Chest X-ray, PA view. Patient: 30 years old, sex M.
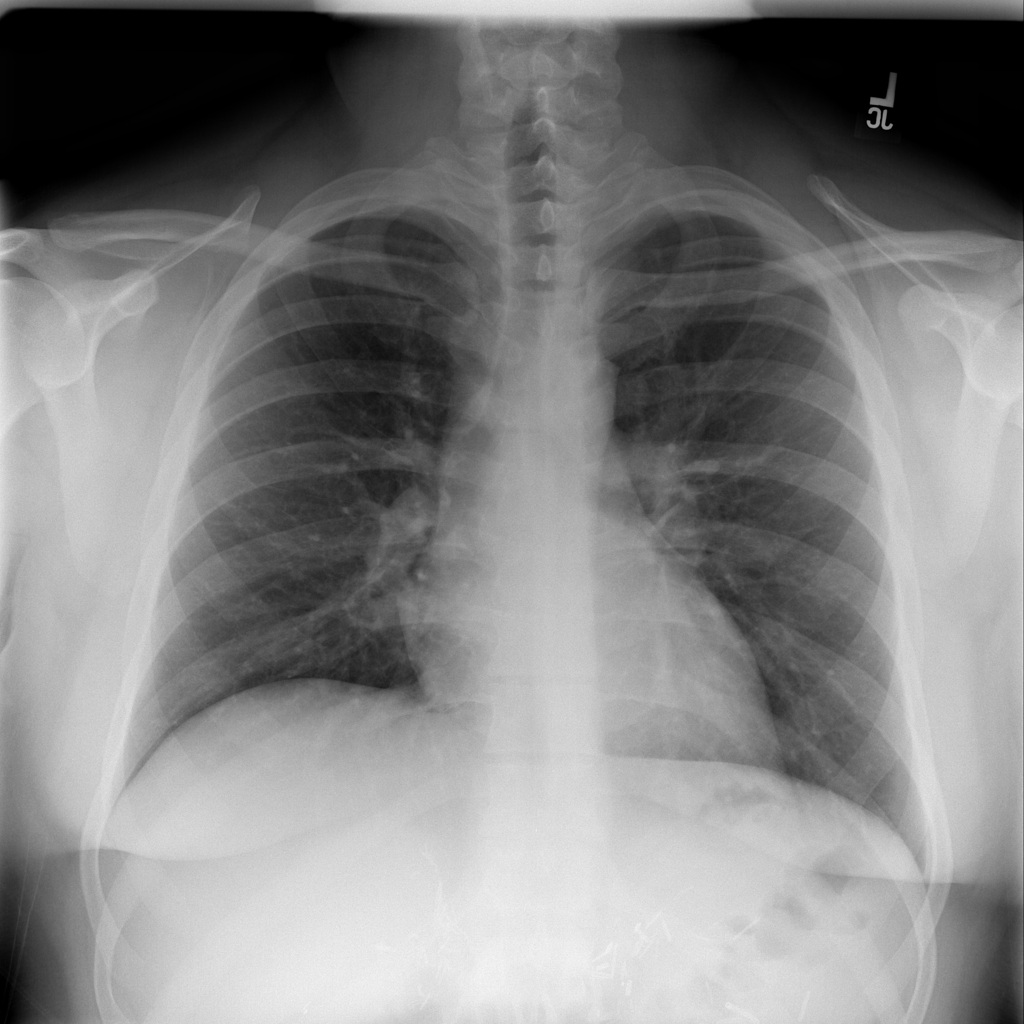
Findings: No Finding